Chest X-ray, PA view. Patient: 53 years old, sex F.
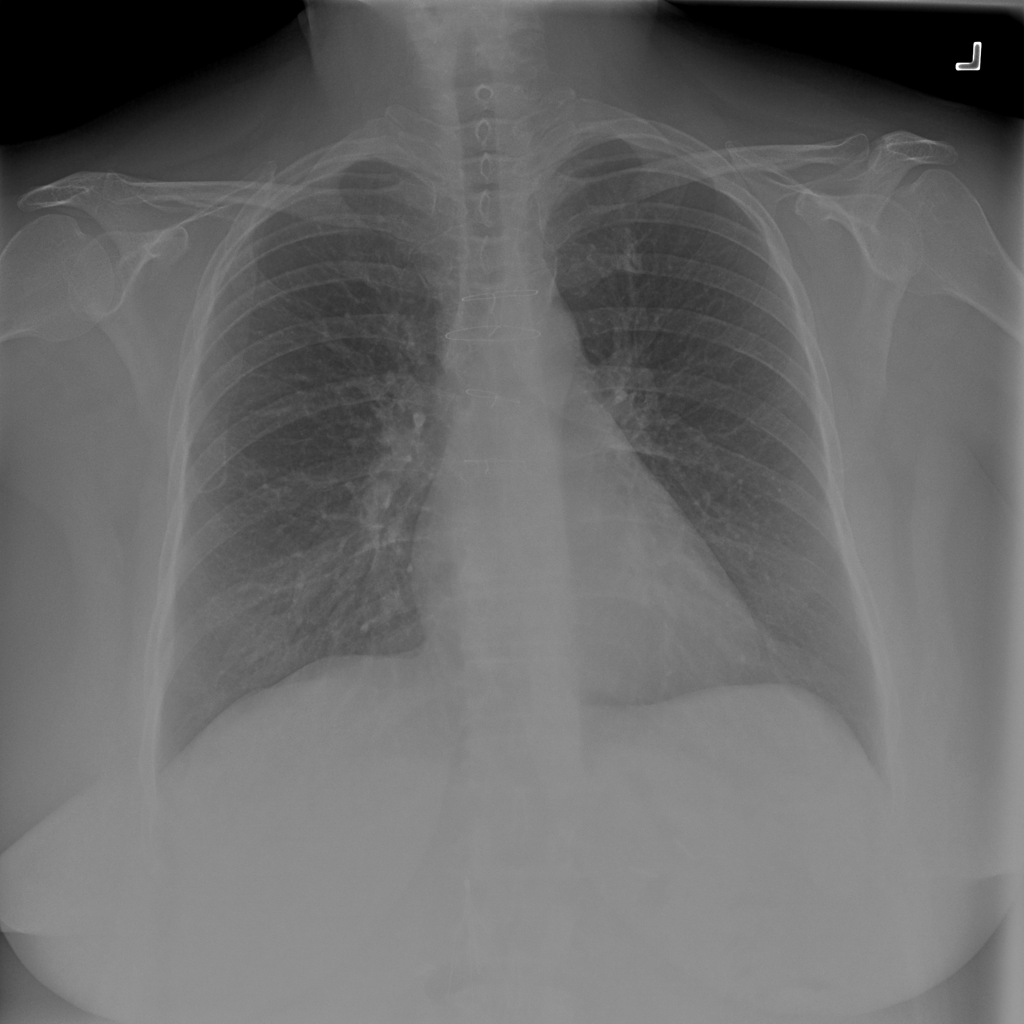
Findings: No Finding